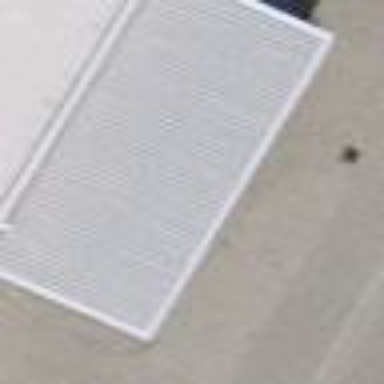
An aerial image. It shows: View of roof of building.